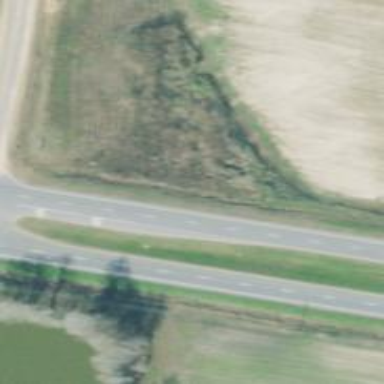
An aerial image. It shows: Expressway with dual carriageways made of asphalt at trunk level.